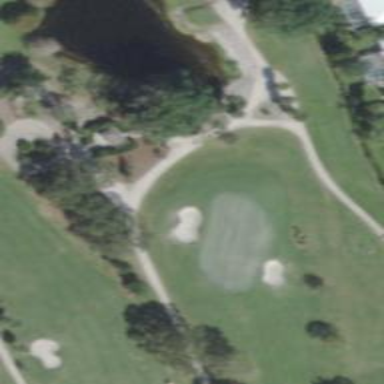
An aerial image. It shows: Path for both road and golf.